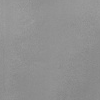
Atmospheric dust classification: dusty